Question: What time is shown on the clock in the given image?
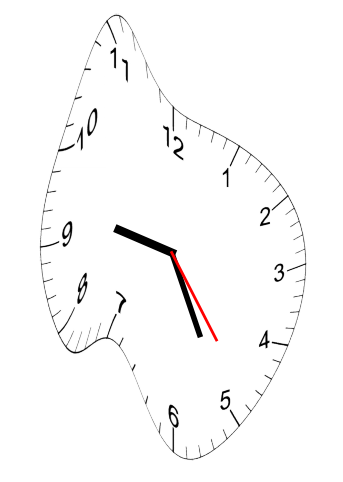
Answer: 09:25:24